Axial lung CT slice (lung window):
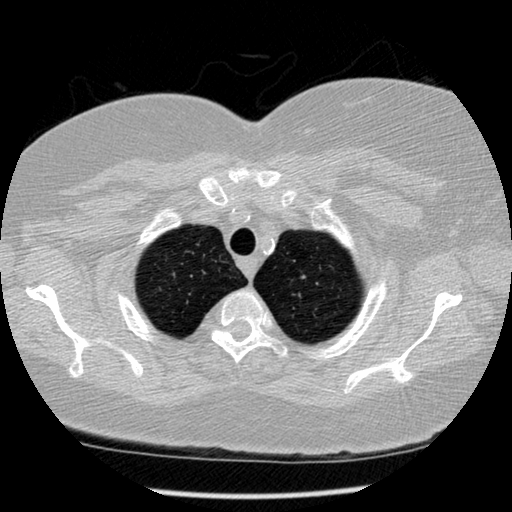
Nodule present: no